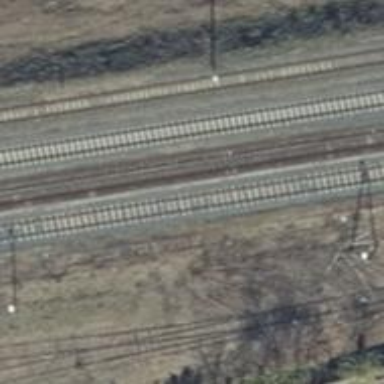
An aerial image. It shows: Disused railway spur line.